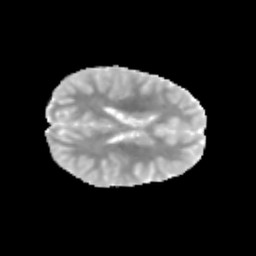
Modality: MD
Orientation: axial
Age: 9
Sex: female
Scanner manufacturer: siemens
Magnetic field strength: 3 T
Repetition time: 3.8 s
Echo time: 0.07 s